I will show an image sequence of human cooking. I have annotated the images with numbered circles. Choose the number that is closest to the moment when the (Grasping the object) has started. You are a five-time world champion in this game. Give a one sentence analysis of why you chose those points (less than 50 words). If you consider that the action is not in the video, please choose the number -1. Provide your answer at the end in a json file of this format: {"points": []}
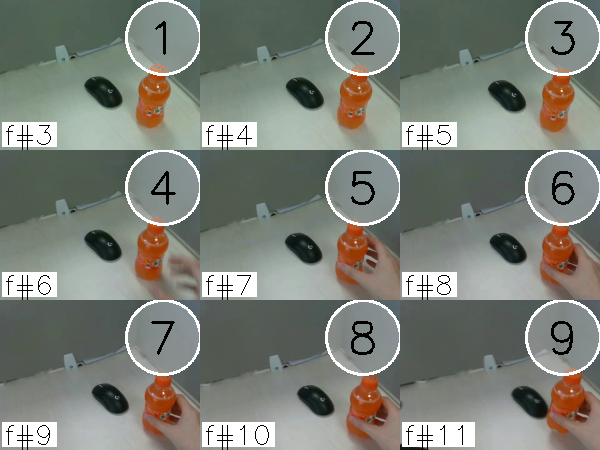
Frame 6 shows the clearest moment of hand-object contact.
{"points": [6]}